Aerial crown-view tile of a tropical tree (Barro Colorado Island, Panama), acquired 20250414:
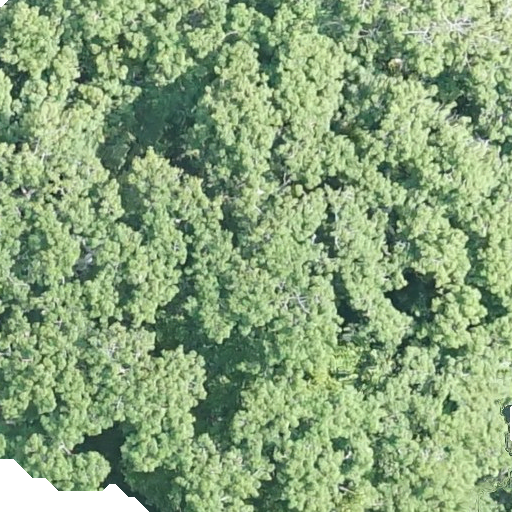
Species: Ceiba pentandra
GBIF accepted scientific name: Ceiba pentandra
Crown area: 689.109 m²